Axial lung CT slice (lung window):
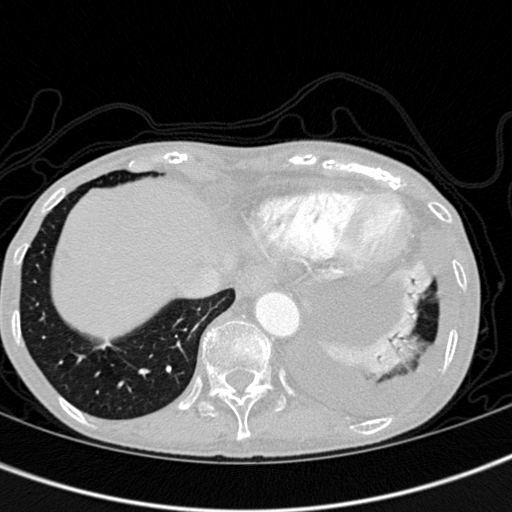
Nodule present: no